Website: macys
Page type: customer-info-address
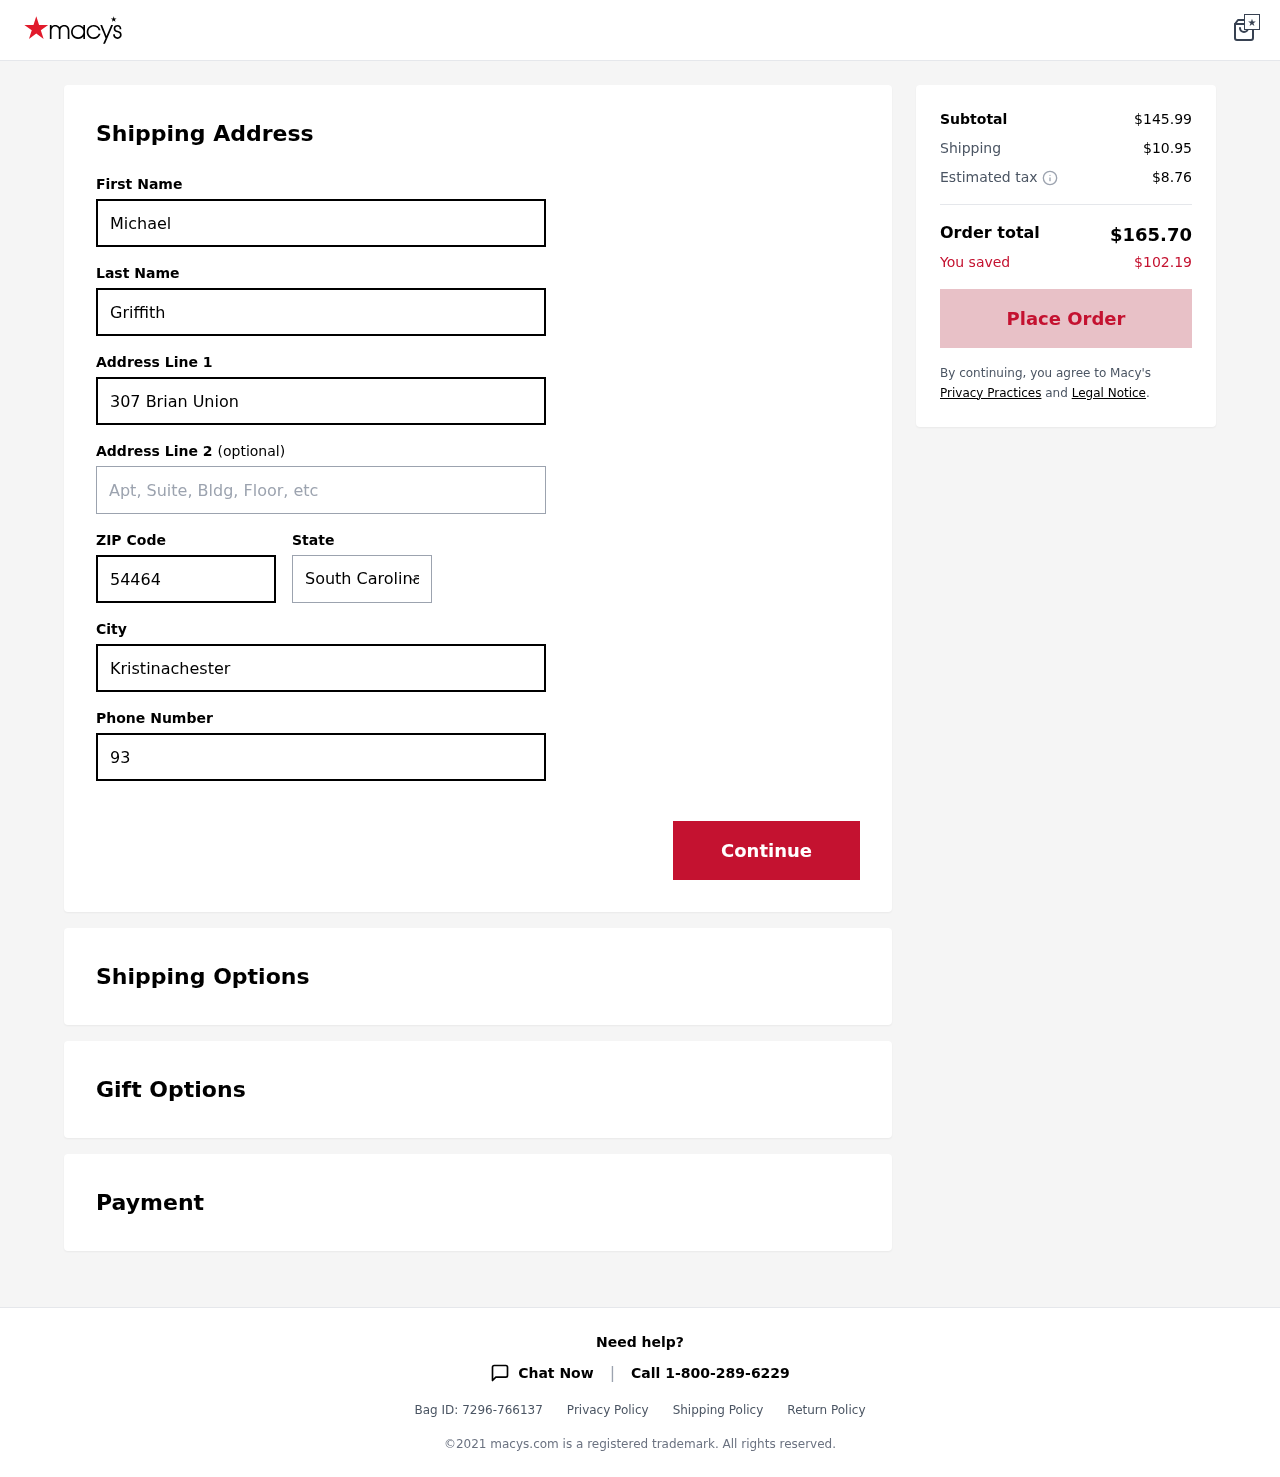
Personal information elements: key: PII_CITY
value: Kristinachester
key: PII_FIRSTNAME
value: Michael
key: PII_LASTNAME
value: Griffith
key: PII_PHONE
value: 9319513660
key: PII_POSTCODE
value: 54464
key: PII_STATE
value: South Carolina
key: PII_STREET
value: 307 Brian Union
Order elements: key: ORDER_SUBTOTAL
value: $145.99
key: ORDER_SHIPPING_COST
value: $10.95
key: ORDER_TAX
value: $8.76
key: ORDER_TOTAL
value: $165.70
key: ORDER_SAVINGS
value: $102.19